Aerial crown-view tile of a tropical tree (Barro Colorado Island, Panama), acquired 20250124:
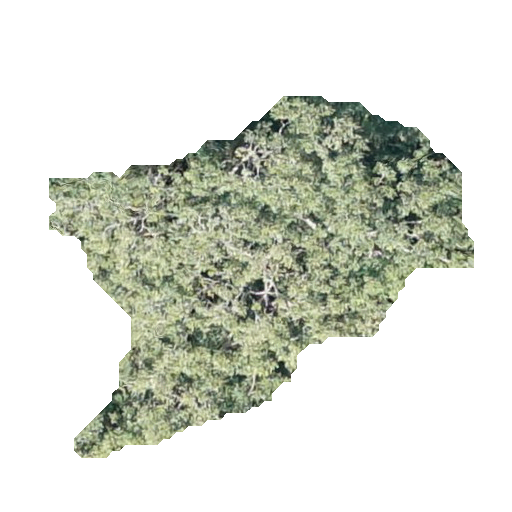
Species: Tabebuia rosea
GBIF accepted scientific name: Tabebuia rosea
Crown area: 129.44 m²